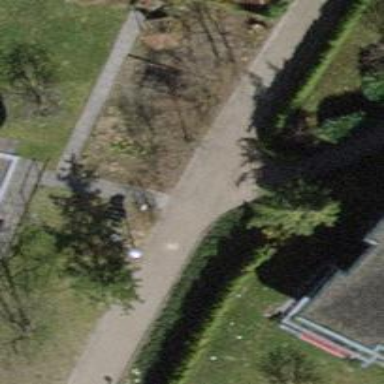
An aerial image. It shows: Tree-lined avenue.